Question: I have a case in which I need to order the query result in a customized order like the following :

the 'DEPARTEMENT_ID' needs to be in this order ( 10 then 50 then 20 )
is there a way to get this result ?
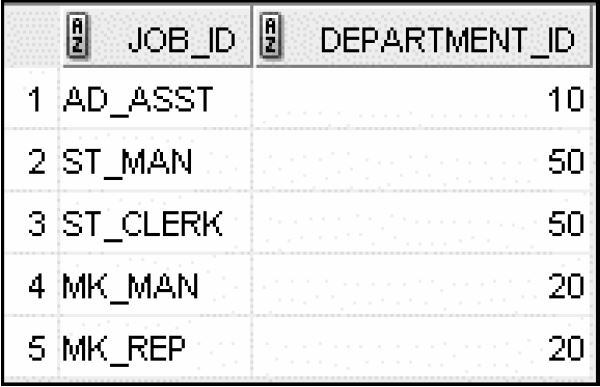
Answer: You could use expression in the clause.
I answered a similar question here, <URL>, you could just tweak it to have your customized conditions in the CASE expression.
For example,
'''
SQL> SELECT ename,
2 deptno
3 FROM emp
4 ORDER BY
5 CASE deptno
6 WHEN 20 THEN 1
7 WHEN 10 THEN 2
8 WHEN 30 THEN 3
9 END
10 /
ENAME DEPTNO
---------- ----------
SMITH 20
FORD 20
ADAMS 20
JONES 20
SCOTT 20
CLARK 10
KING 10
MILLER 10
ALLEN 30
TURNER 30
WARD 30
MARTIN 30
JAMES 30
BLAKE 30
14 rows selected.
SQL>
'''